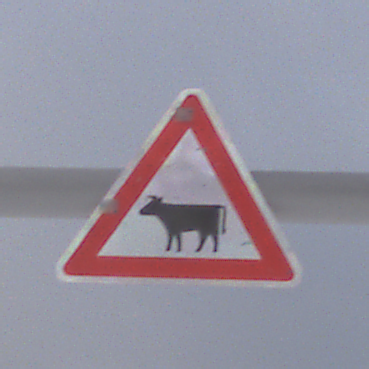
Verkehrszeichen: ViehtriebRechts
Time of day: MorningAfternoon
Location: Outdoor (Nature)
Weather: PartlyCloudy
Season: Winter
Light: Natural